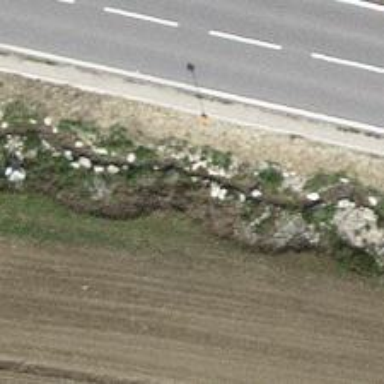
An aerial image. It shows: Pipeline marker.